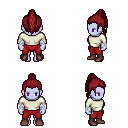
a pixel art fantasy rpg character, female body template, dark elf, purple skin, white long-sleeve shirt, red pants, brunette long topknot hairstyle, white cloth bandages, maroon shoes, four views (front, back, left, right), 2x2 character sprite sheet, small pixel art, hard edges, no anti-aliasing